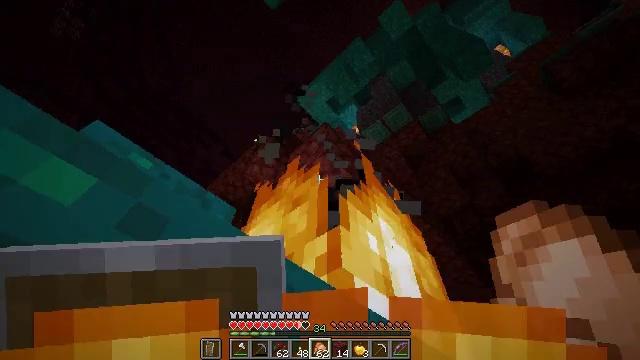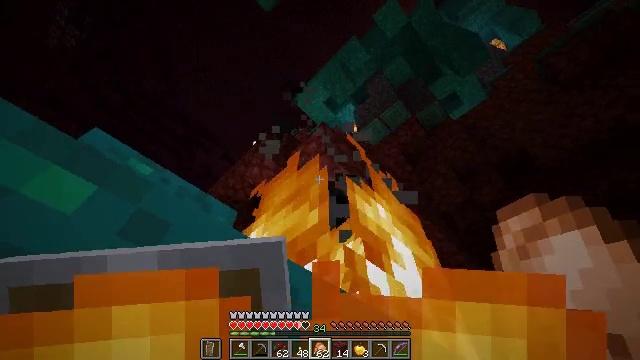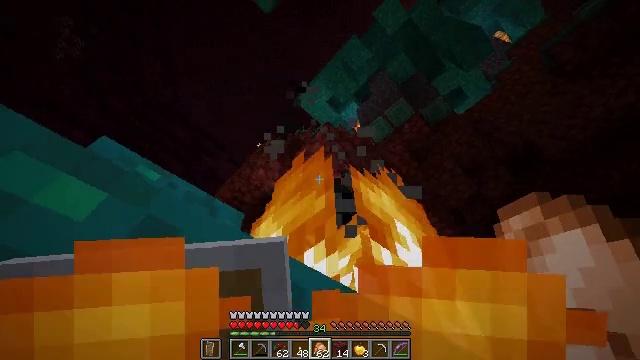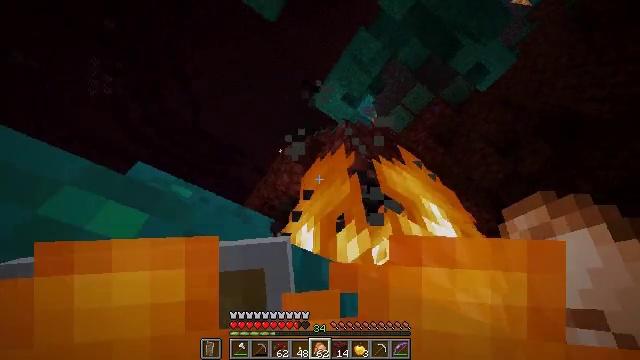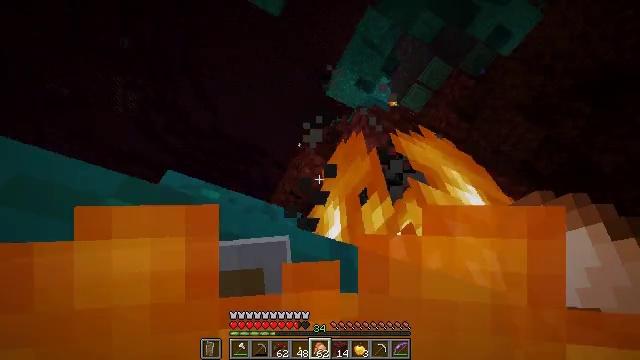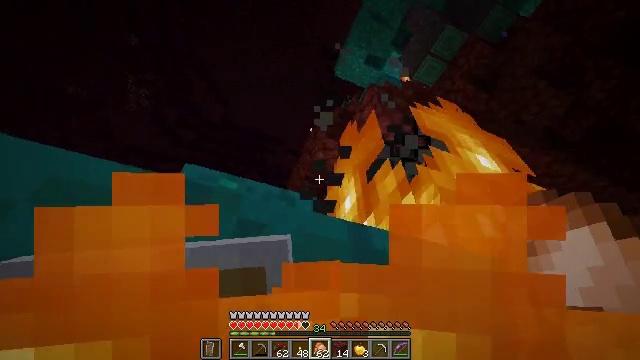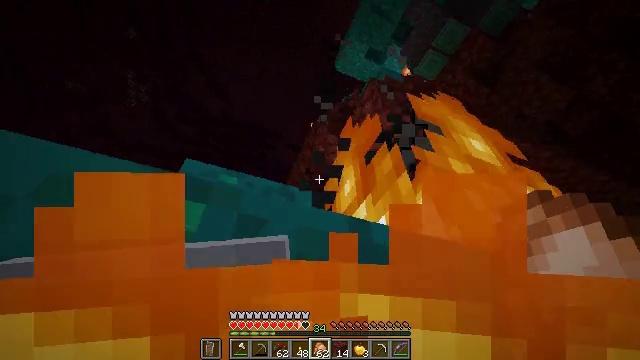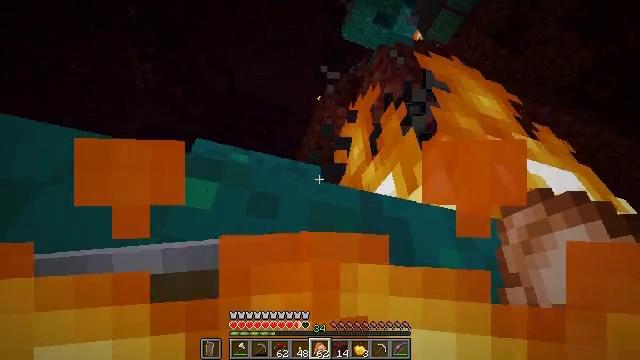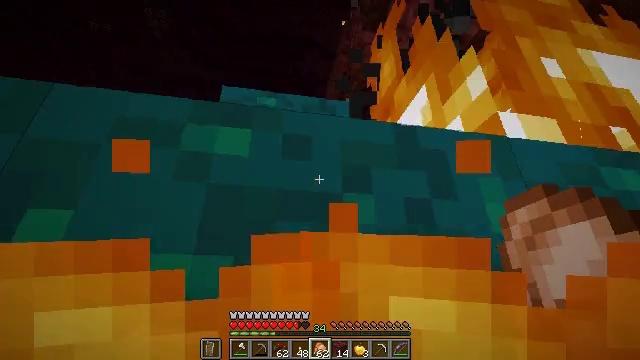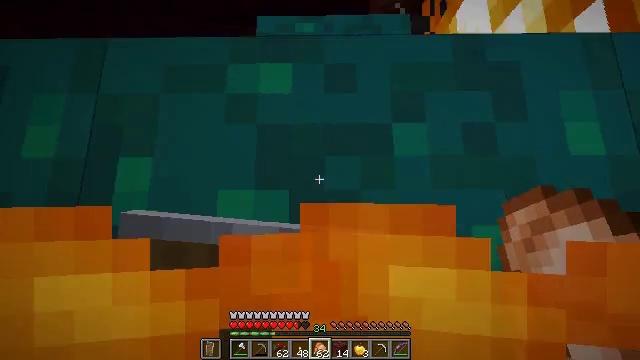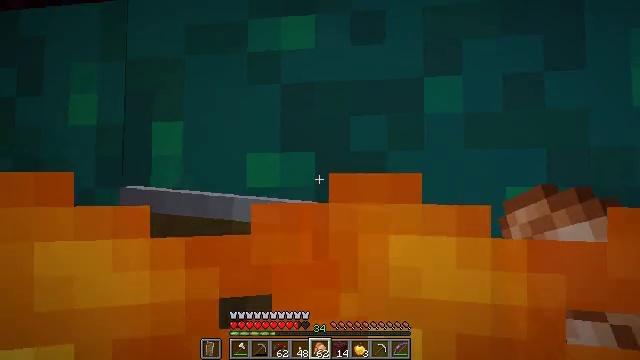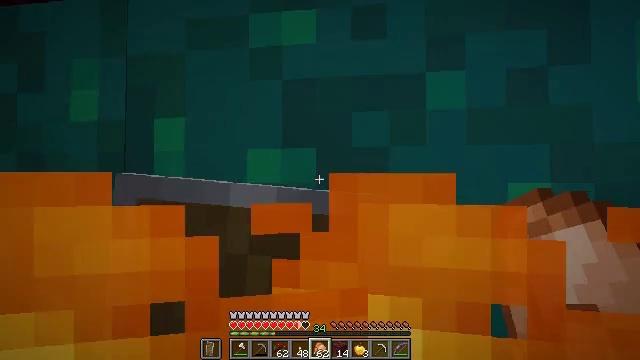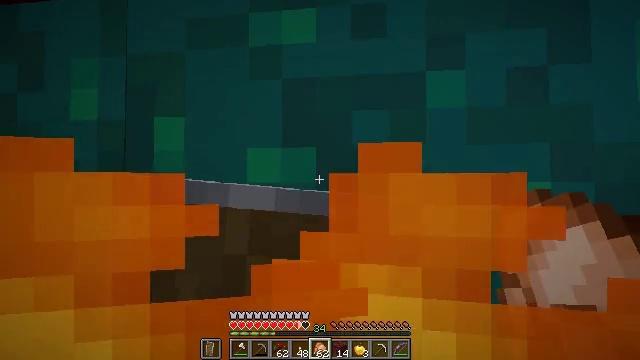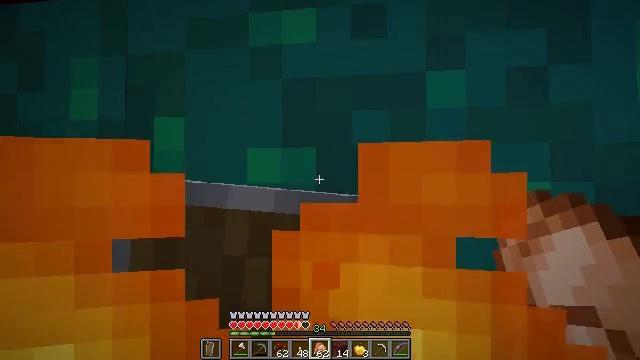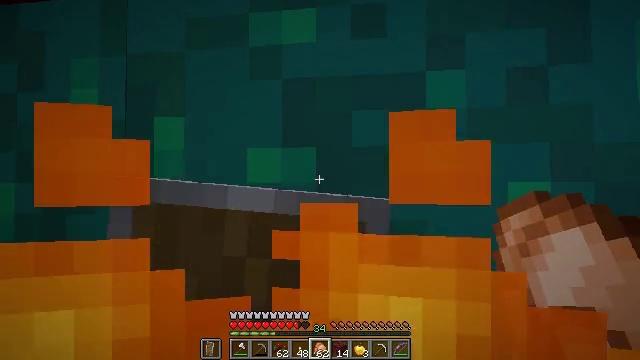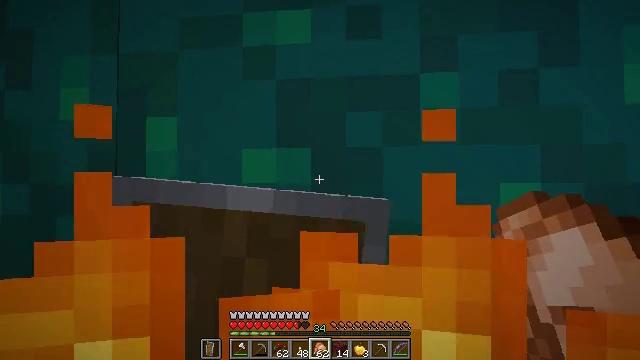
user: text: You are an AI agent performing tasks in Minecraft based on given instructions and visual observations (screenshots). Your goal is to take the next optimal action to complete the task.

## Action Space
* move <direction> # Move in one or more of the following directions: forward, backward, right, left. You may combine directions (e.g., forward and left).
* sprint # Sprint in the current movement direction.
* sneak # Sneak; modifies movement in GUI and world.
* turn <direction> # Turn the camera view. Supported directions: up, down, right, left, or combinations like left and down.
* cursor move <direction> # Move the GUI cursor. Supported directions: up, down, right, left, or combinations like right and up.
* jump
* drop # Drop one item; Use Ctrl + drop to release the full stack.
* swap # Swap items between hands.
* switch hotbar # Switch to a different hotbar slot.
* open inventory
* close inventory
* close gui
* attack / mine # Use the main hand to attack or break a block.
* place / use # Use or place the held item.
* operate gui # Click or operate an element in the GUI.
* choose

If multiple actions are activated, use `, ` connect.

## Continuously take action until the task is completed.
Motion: motion action
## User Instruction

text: Attack the warped wart block to obtain it.
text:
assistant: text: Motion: no_op
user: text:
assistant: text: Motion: turn left
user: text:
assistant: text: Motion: turn left
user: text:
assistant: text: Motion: turn left and down
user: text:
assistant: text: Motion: turn left and down
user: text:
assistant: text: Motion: turn down
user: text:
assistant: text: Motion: turn left and down
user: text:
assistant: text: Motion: turn left and down, use / place
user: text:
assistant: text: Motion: turn left and down, use / place
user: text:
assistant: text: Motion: turn left and down, use / place
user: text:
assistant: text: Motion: use / place
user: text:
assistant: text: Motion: use / place
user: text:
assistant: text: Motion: use / place
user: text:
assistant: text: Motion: use / place
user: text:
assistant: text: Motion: turn right, use / place
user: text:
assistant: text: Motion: turn right, use / place
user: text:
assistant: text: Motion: turn right, use / place
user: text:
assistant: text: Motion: turn right and up, use / place
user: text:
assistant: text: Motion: switch to hotbar 2
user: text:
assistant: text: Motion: attack / mine, switch to hotbar 2
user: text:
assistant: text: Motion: attack / mine, switch to hotbar 2
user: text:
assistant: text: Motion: attack / mine
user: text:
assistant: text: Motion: attack / mine
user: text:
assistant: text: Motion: attack / mine
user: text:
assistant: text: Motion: attack / mine
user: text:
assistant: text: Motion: attack / mine
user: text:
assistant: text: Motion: attack / mine
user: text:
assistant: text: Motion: attack / mine
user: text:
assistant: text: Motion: attack / mine
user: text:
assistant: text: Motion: attack / mine